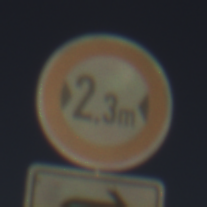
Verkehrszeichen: TatsaechlicheBreite2Komma3
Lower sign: RichtungsangabeDurchPfeile5
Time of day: SunriseSunset
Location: Outdoor (Nature)
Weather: Clear
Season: NotSpecified
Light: Natural